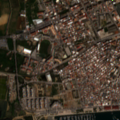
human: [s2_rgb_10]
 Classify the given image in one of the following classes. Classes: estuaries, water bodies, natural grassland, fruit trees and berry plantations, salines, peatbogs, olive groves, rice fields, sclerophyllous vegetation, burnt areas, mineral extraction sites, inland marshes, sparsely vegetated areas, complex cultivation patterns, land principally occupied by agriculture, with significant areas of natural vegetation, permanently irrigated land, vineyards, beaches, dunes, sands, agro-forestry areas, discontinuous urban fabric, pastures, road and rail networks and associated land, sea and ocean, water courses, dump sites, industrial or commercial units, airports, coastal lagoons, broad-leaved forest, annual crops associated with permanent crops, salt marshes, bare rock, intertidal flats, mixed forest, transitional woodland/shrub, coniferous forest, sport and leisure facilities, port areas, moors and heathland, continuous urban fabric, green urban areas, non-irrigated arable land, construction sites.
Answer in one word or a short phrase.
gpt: continuous urban fabric, discontinuous urban fabric, complex cultivation patterns, salines, intertidal flats